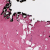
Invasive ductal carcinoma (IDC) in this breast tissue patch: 0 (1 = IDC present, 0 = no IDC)